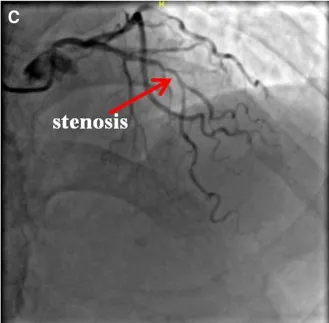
The results of coronary angiography. There was 80% stenosis in the left anterior descending coronary artery.
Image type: radiology (x_ray)